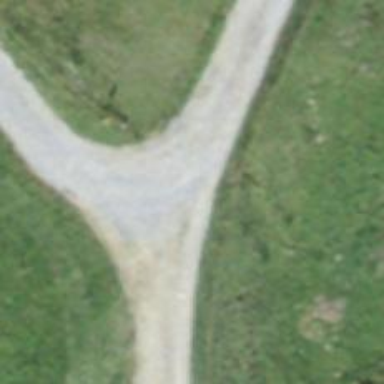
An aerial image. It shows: Gravel track with grade3 tracktype.